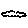
Label: cloud